Aerial crown-view tile of a tropical tree (Barro Colorado Island, Panama), acquired 20240813:
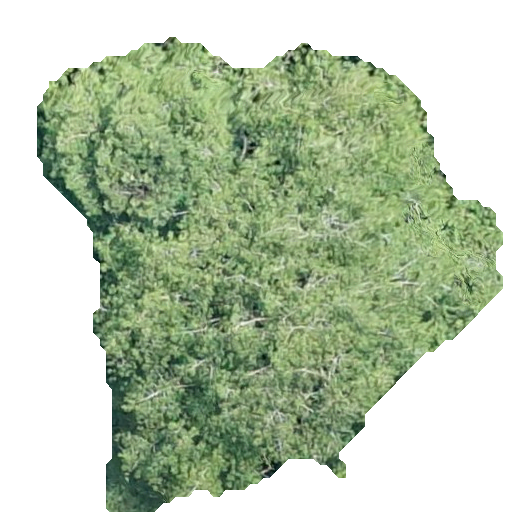
Species: Virola surinamensis
GBIF accepted scientific name: Virola surinamensis
Crown area: 223.791 m²